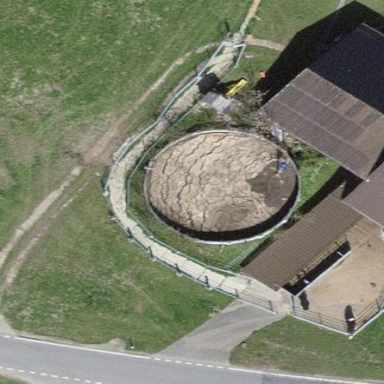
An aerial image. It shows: Storage tank with man-made structure.